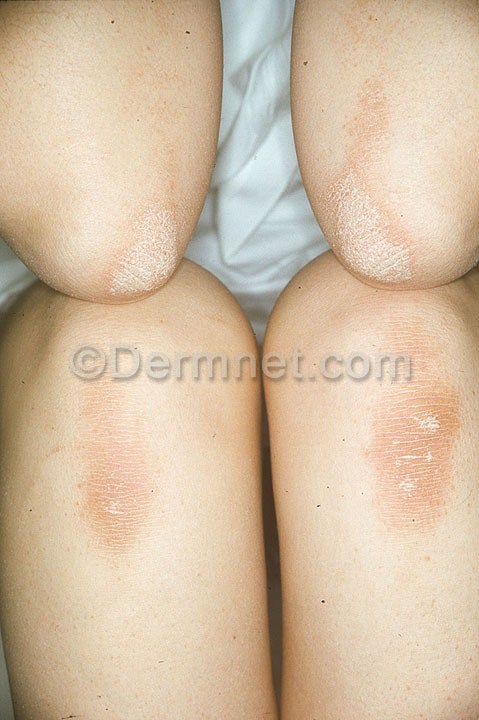
Disease: Psoriasis pictures Lichen Planus and related diseases